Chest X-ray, AP view. Patient: 57 years old, sex M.
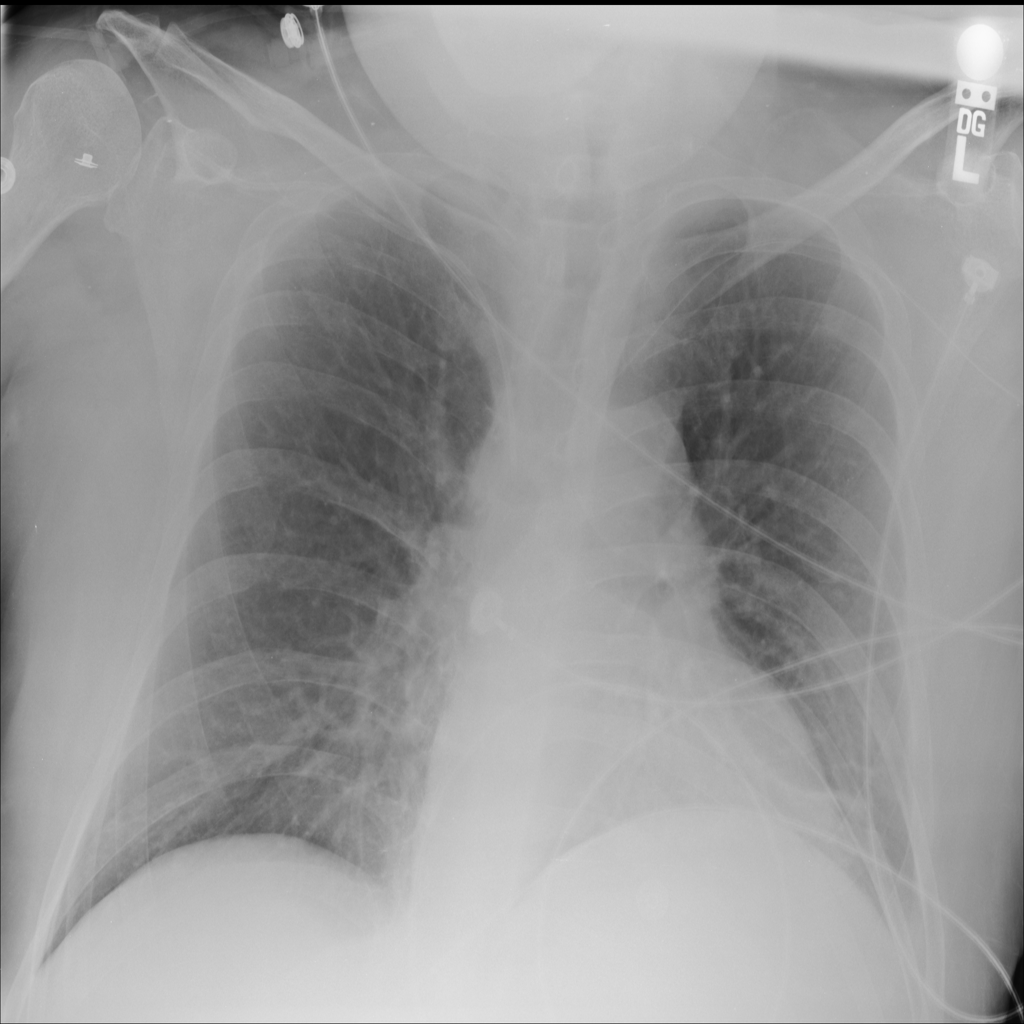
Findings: No Finding